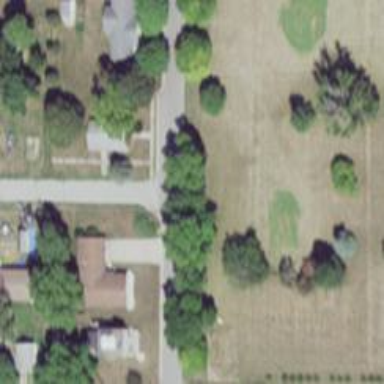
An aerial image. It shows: Path for both road and golf.